Field crop: maize
Growth stage: 2
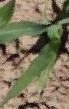
Species: maize